Interaction volume radius: 10 \u00c5
Interaction volume height: 25 \u00c5
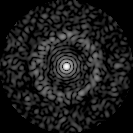
Disorder parameter: 0.822